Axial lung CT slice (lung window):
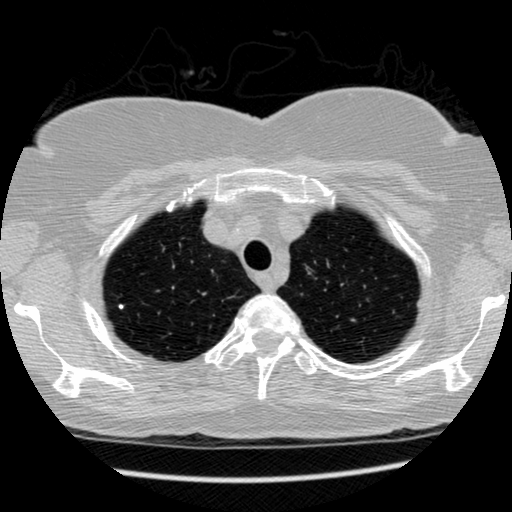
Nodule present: no